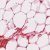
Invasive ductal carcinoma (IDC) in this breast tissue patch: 0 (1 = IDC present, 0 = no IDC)